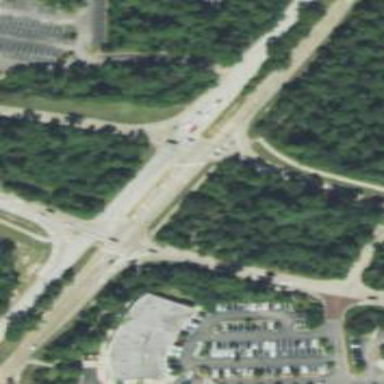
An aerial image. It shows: Secondary link road.